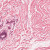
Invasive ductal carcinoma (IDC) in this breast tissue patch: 0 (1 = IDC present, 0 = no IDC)